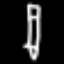
Label: pencil